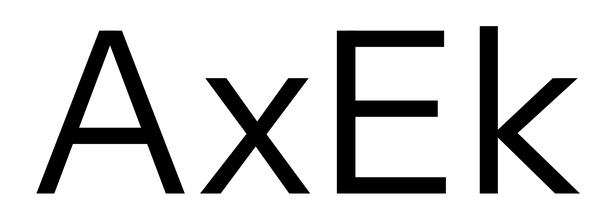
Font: InstrumentSans_Regular